Question: I've set up SQL Server extended events to catch the last 1000 failed queries in a specific database into a ring buffer:
'''
Create Event Session [Errors] on Server
Add Event sqlserver.error_reported (
Action(
sqlos.task_time,
sqlserver.sql_text
)
Where sqlserver.database_name=N'MyDatabase'
And error_number<>5701 -- Ignore changed db context messages
)
Add target package0.ring_buffer(Set max_memory=102400)
With (
MAX_MEMORY=4096 KB,
EVENT_RETENTION_MODE=ALLOW_SINGLE_EVENT_LOSS,
MAX_DISPATCH_LATENCY=30 SECONDS,
MAX_EVENT_SIZE=0 KB,
MEMORY_PARTITION_MODE=NONE,
TRACK_CAUSALITY=OFF,
STARTUP_STATE=ON
)
Go
'''
I can now query these errors like so:
'''
Select
xmldata = Cast(xet.target_data as xml)
Into #rbd
From sys.dm_xe_session_targets xet
Join sys.dm_xe_sessions xe ON (xe.address = xet.event_session_address)
Where xe.name='errors' and target_name='ring_buffer'
; With Errors as (
Select
e.query('.').value('(/event/@timestamp)[1]', 'datetime') as "TimeStamp",
e.query('.').value('(/event/data[@name="message"]/value)[1]', 'nvarchar(max)') as "Message",
e.query('.').value('(/event/action[@name="sql_text"]/value)[1]', 'nvarchar(max)') as "SqlText",
e.query('.').value('(/event/action[@name="task_time"]/value)[1]', 'bigint')/@@TIMETICKS as "Duration"
From #rbd
Cross Apply XMLData.nodes('/RingBufferTarget/event') as Event(e)
)
Select * from Errors
Where SqlText is not null
Drop Table #rbd
'''
So far, so good:

This has already been a big help in tracking down more detail on errors that get thrown at the application level.
What would make it even more useful, though, would be if we could see the parameter values being passed to these queries, the way you can in SQL Profiler. So when we see an error like this...
'''
Conversion failed when converting date and/or time from character string.
'''
for this SQL...
'''
(@NewValue nvarchar(10),@KeyValue int)
Update SomeTable
Set SomeField=@NewValue Where SomeTableID=@KeyValue
'''
... it would be informative to know what the values of the '@NewValue' and '@KeyValue' parameters were.
Any ideas where I might find this information?
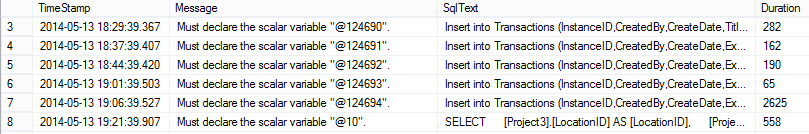
Answer: I think only sqlserver.rpc_completed event will give you complete SQL command including parameter values.